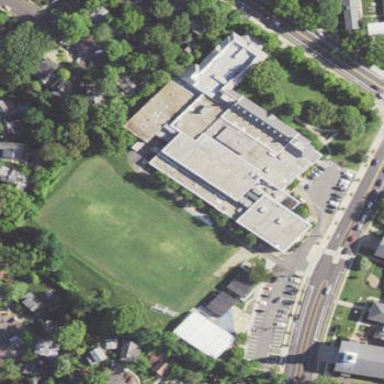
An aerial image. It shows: School.